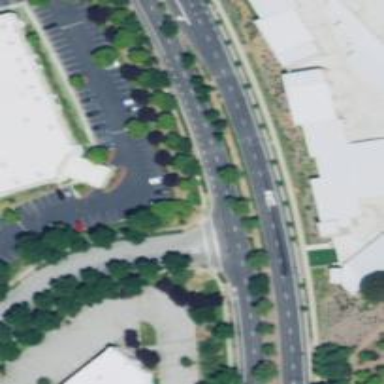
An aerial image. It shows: Asphalt trunk highway.